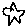
Label: star